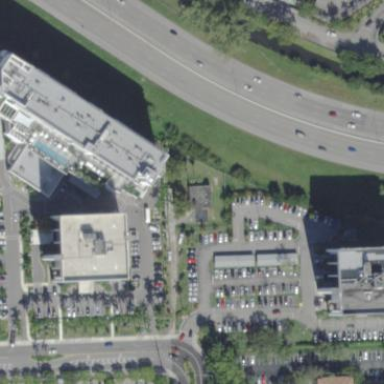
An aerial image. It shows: Hotel building.